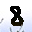
Label: 8